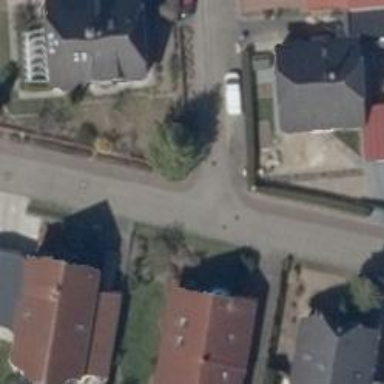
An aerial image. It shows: Living street.